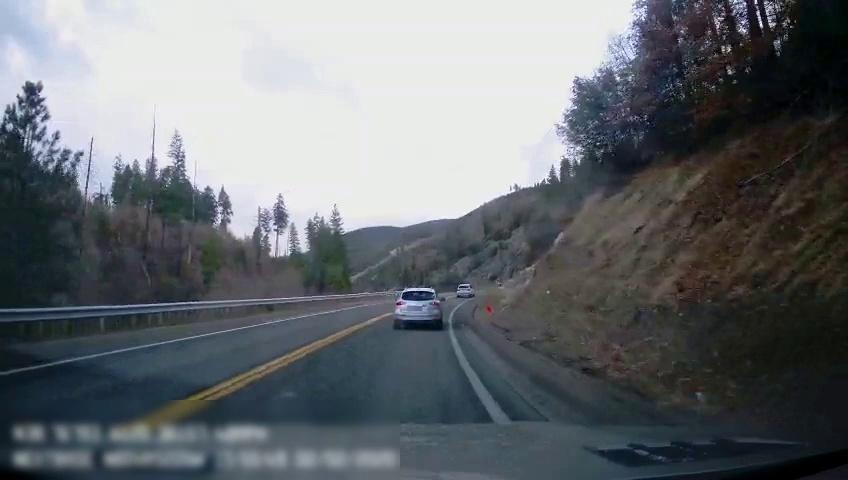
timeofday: Day
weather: Sunny
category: Drivable Space
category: Vehicles | Car
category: Vehicles | SUV
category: Lanes | Current Lane
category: Lanes | Alternate Lane
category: Lanes | Alternate Lane